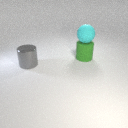
large cyan rubber sphere above large green rubber cylinder